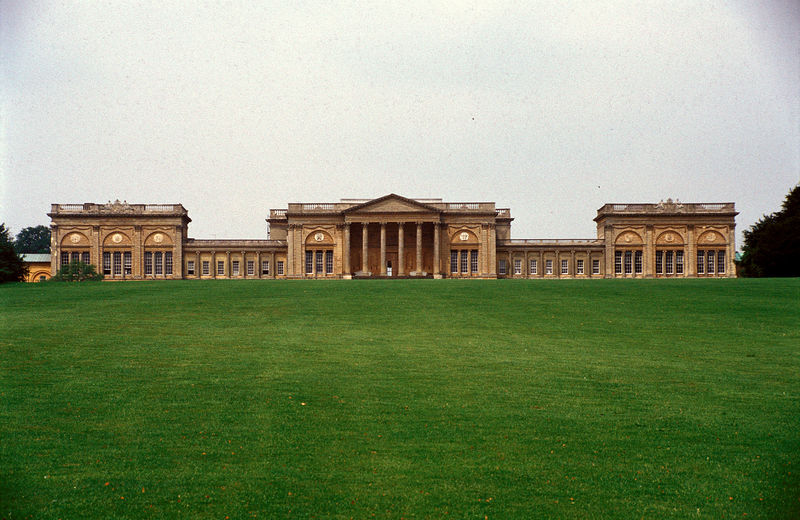
Titel: Südfassade, Gesamtansicht vom Garten
Künstler: Thomas Pitt
Standort: Stowe, Buckinghamshire
Institution: Stowe House
Schlagwörter: baum, blau, blätter, flügel, himmel, laub, weiß, bäume, dreieck, gelb, grün, abend, blumen, braun, fenster, grau, licht, pfeiler, schwarz, säule, säulen, tür, dach, gebäude, gras, haus, rasen, schloss, wiese, architektur, barock, stein, ebene, horizont, hügel, spiegelung, strauch, brüstung, busch, büsche, gebüsch, drei, klassizismus, verbindung, england, frontal, wald, rund, garten, hellblau, himmelblau, balkon, ansicht, bogen, fassade, türen, abhang, fläche, hang, dächer, giebel, mauer, eben, wolkenlos, pilaster, rundbogen, symmetrie, geländer, foto, fotografie, photographie, bögen, eingang, berlin, burg, palast, balustrade, scheiben, reihe, architrav, photo, reihung, fries, dreiecksgiebel, portal, villa, sims, gesims, skulpturen, risalit, farbfoto, spitzbogen, residenz, landhaus, portikus, rundbögen, sieben, vorderansicht, ballustrade, tempel, pavillon, museum, fotographie, orangerie, klee, englisch, landsitz, schinkel, klassizistisch, palais, aufriss, mittelrisalit, attika, eckrisalit, risalite, vorhalle, balluster, neoklassizismus, pavillons, eckrisalite, eckpavillons, bekrönung, anbauten, eckpavillon, fensterreihe, balustraden, bath, verbindungsgang, blötter, gemäht, charlottenburg, raden, charlottenburger schloss, rkis, agretn